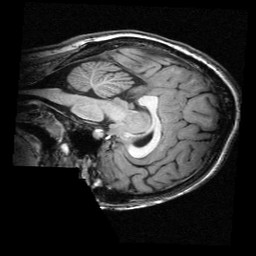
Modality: T1w
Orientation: sagittal
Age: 11
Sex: female
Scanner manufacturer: siemens
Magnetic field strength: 3 T
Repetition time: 2.3 s
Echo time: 0.00336 s